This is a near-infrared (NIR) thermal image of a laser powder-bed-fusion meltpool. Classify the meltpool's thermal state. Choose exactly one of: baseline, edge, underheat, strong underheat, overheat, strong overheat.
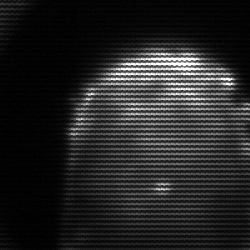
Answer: edge